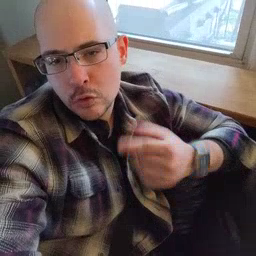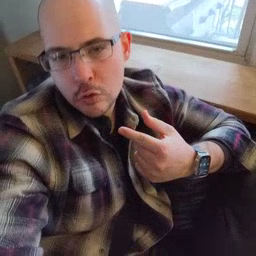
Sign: dog